Question: I am new to windows phone,
I want to display 8 buttons in grid like manner.
for eg:
'''
button 1 button 2
button 3 button 4
button 5 button 6
button 7 button 8
'''
(Something like this..)
:
How to achieve this ?
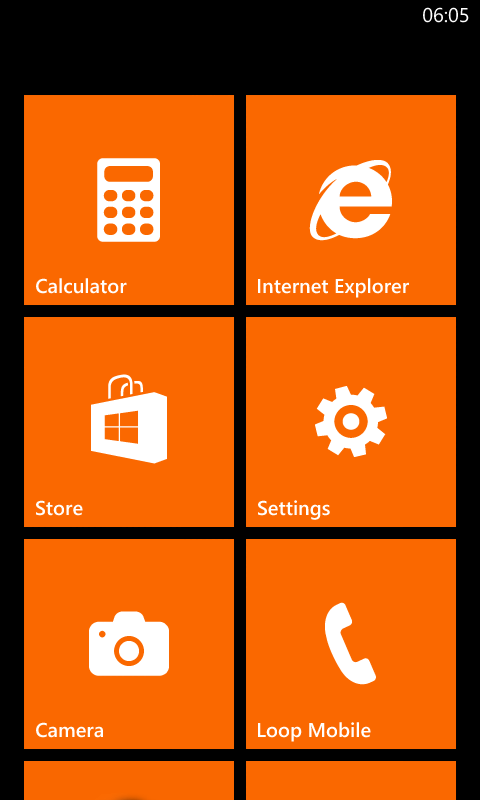
Answer: You want to use a grid control, with 2 cols and 4 rows. You can then add buttons and assign them to grid row / cols with attached properties like this. You can adjust column widths etc by changing the 'ColumnDefinitions' appropriately:
'''
<Grid Width="100%">
<Grid.ColumnDefinitions>
<ColumnDefinition />
<ColumnDefinition />
</Grid.ColumnDefinitions>
<Grid.RowDefinitions>
<RowDefinition />
<RowDefinition />
<RowDefinition />
<RowDefinition />
</Grid.RowDefinitions>
<Button Name="btn1" Grid.Column="0" Grid.Row="0" Click="OnClick1">
Button 1
</Button>
<Button Name="btn2" Grid.Column="1" Grid.Row="0" Click="OnClick2">
Button 2
</Button>
<!-- More buttons in here as required... -->
</Grid>
'''
Added support for clicks. In your .cs...
'''
void OnClick1(object sender, RoutedEventArgs e)
{
// Clicked button 1
}
void OnClick2(object sender, RoutedEventArgs e)
{
// Clicked button 2
}
'''